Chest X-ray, AP view. Patient: 28 years old, sex F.
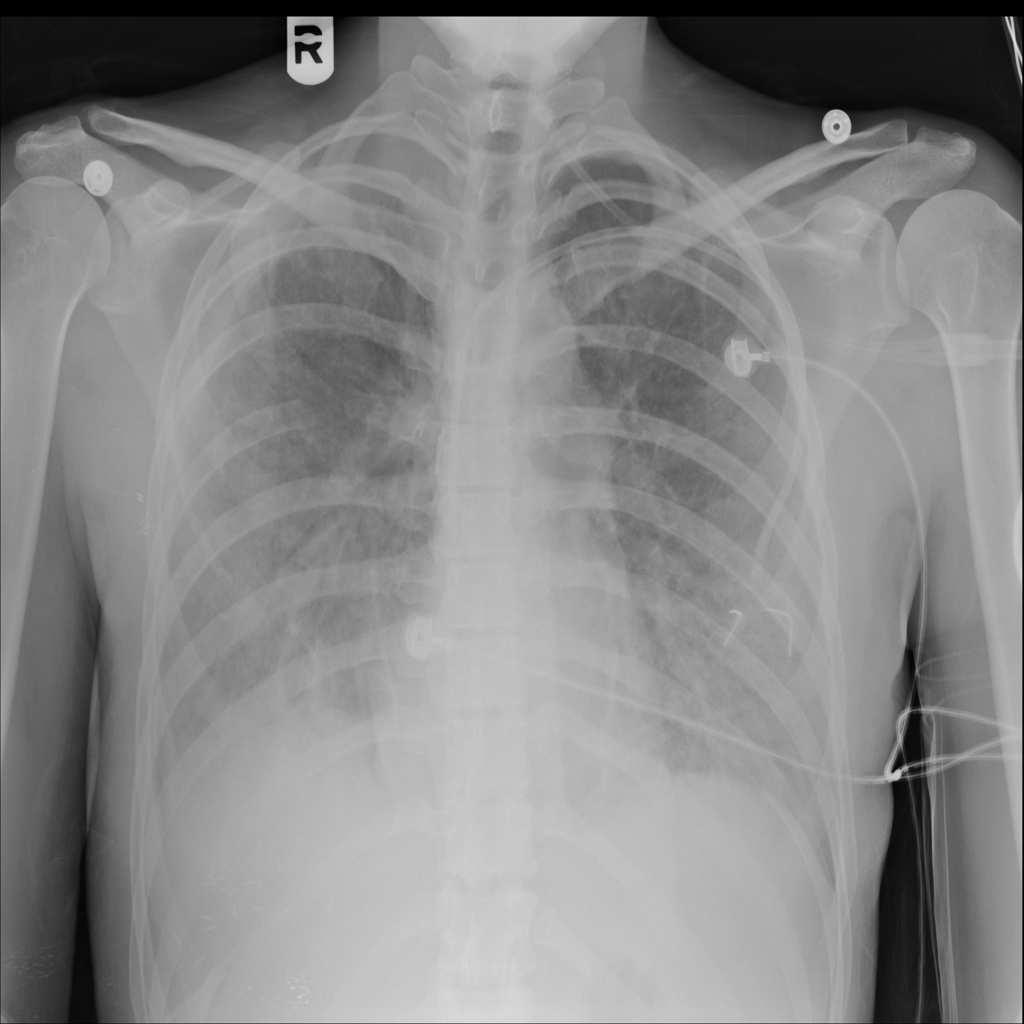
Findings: Consolidation, Infiltration